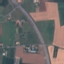
Land use / land cover class: Highway